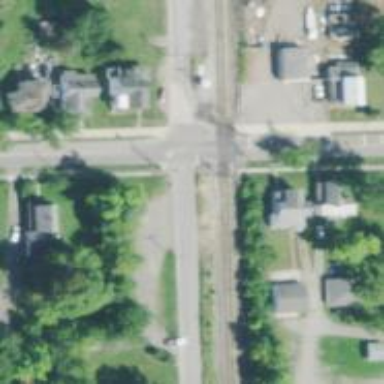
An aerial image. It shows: Crossing for the railway.